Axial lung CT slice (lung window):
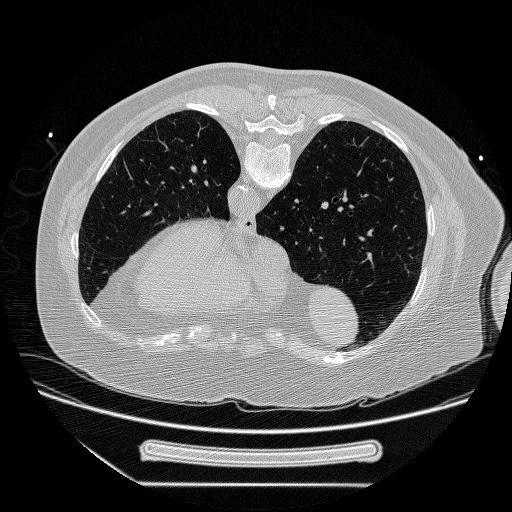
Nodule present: no